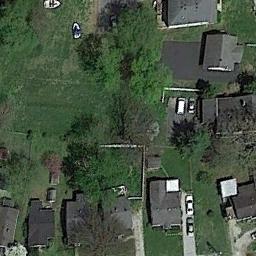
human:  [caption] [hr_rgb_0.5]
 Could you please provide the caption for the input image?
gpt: Many buildings are in medium residential area .

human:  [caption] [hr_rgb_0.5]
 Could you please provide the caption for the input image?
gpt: There are several roads next to the medium-sized residential area .

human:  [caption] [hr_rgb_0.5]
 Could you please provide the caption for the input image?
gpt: The medium residential is on the grass next to some trees .

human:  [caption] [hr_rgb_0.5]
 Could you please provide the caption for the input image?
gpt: The medium residential area has some houses and trees on the grass .

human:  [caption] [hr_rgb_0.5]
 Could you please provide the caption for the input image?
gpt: There are some black buildings on green lawns on the  medium residential area .